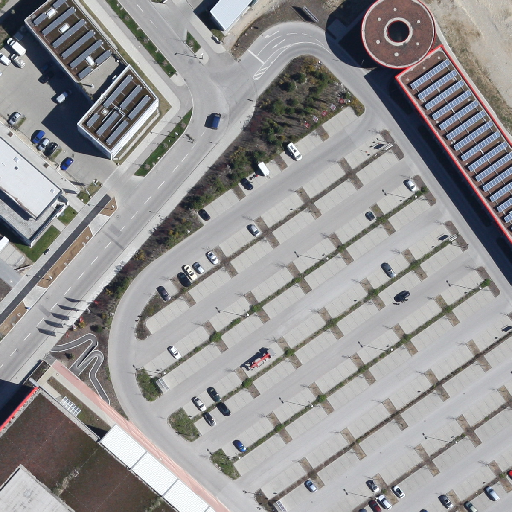
Referring expression: road marking